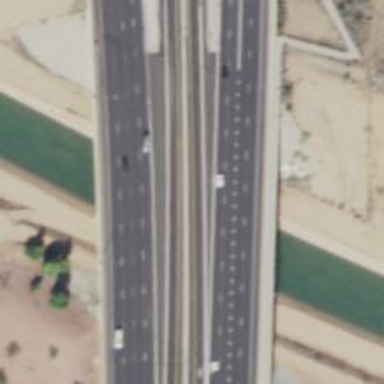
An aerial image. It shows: Motorway link bridge.